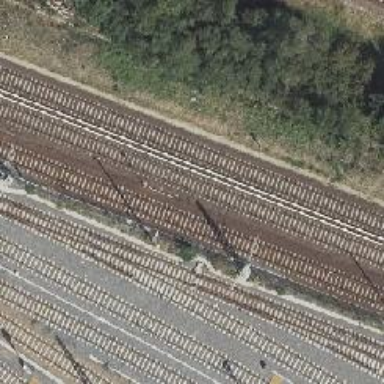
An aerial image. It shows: Railway signal.